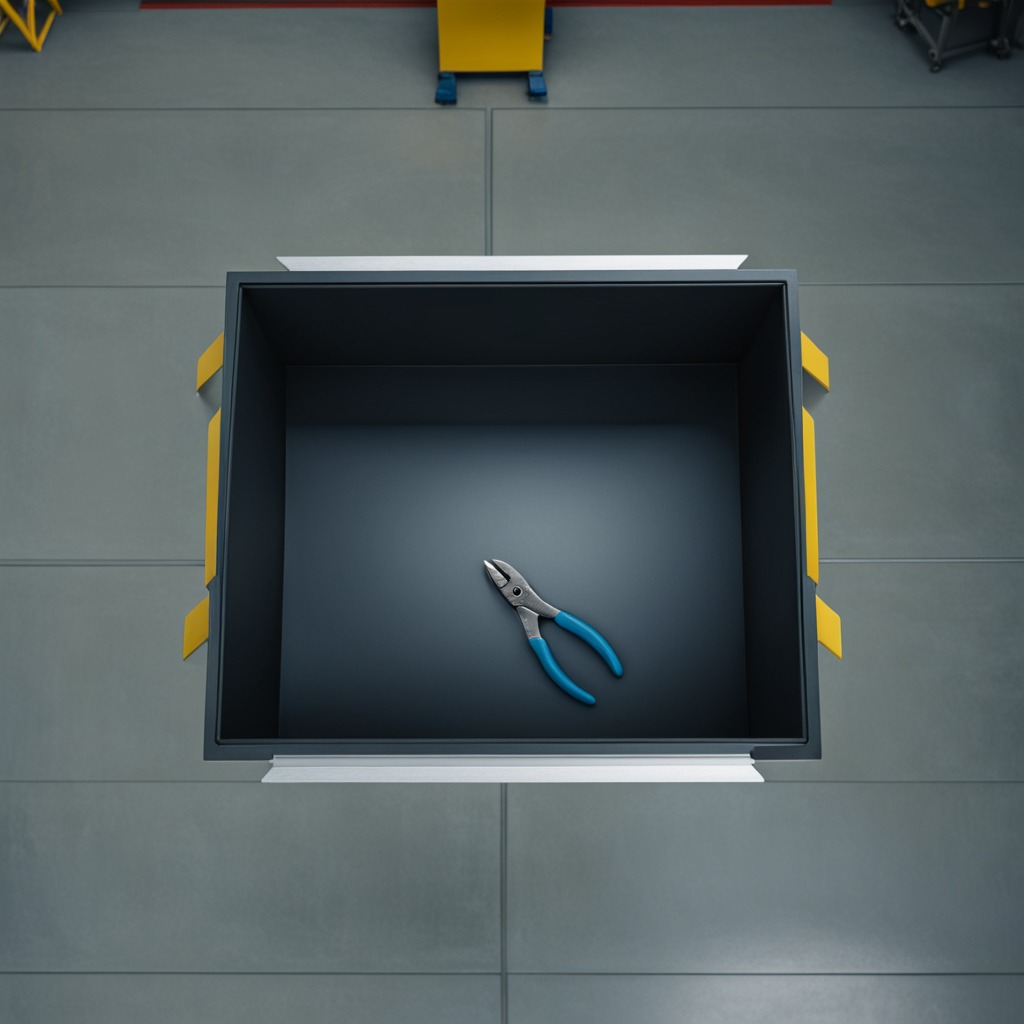
A plier is lying on the toolbox surface.